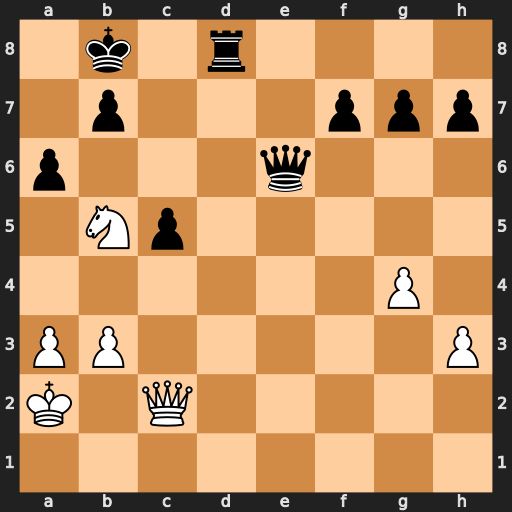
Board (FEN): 1k1r4/1p3ppp/p3q3/1Np5/6P1/PP5P/K1Q5/8
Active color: w
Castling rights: -
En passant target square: -
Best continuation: Qh2+ Ka8 Nc7+ Ka7 Nxe6